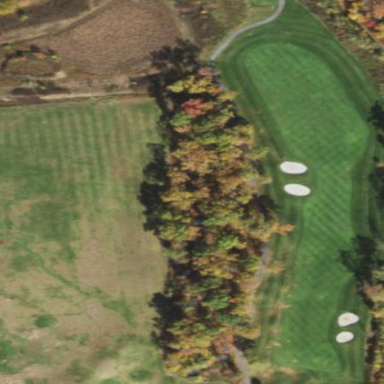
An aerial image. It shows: Rough area on grassy golf course.